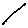
Label: line